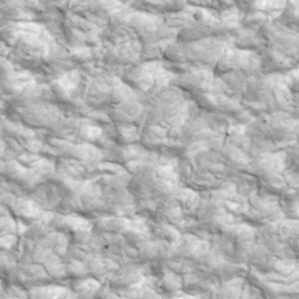
Label: non_frost